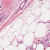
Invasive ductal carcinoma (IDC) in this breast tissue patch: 0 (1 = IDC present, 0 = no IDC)